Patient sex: F
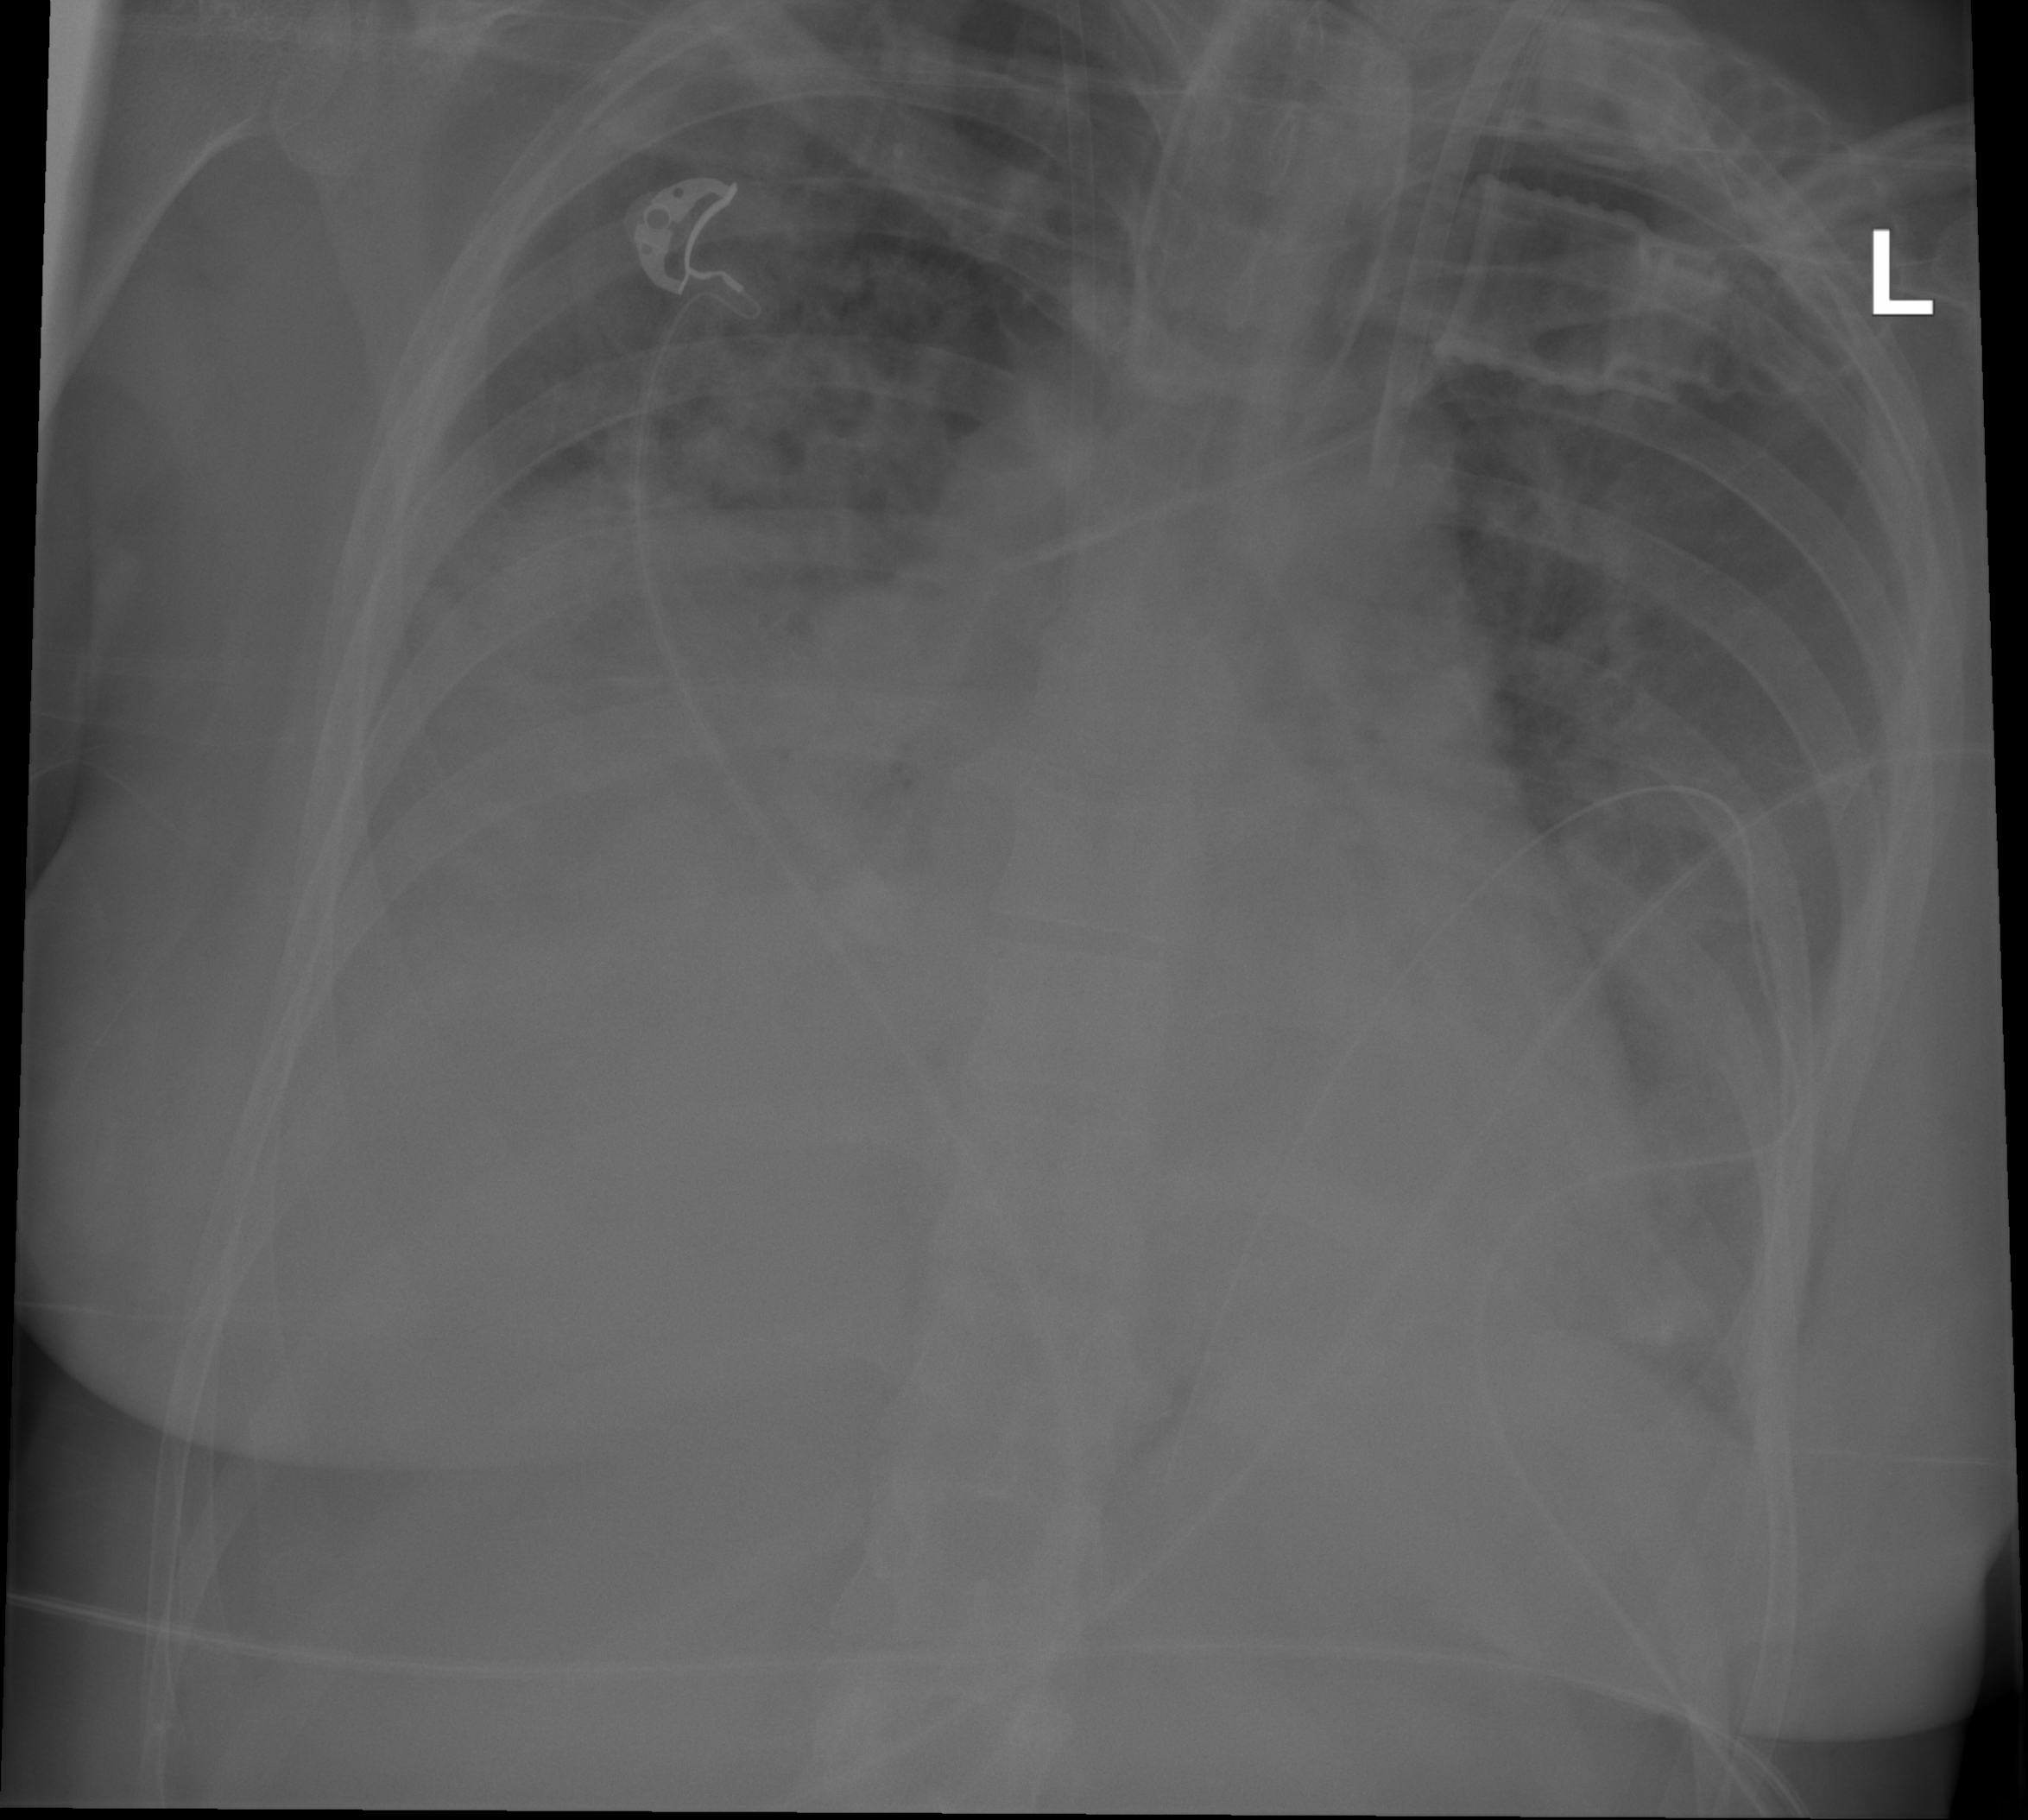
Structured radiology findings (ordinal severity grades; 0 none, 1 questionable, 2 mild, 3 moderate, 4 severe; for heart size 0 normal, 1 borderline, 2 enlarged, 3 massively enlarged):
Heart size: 2
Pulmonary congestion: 0
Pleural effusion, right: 2
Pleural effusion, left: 0
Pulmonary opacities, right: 3
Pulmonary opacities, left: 2
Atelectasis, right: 3
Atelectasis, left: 0